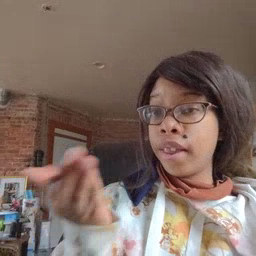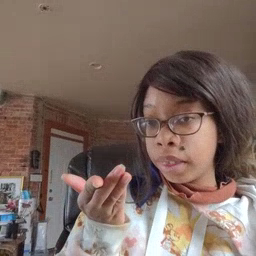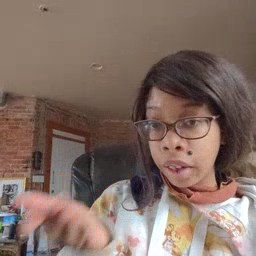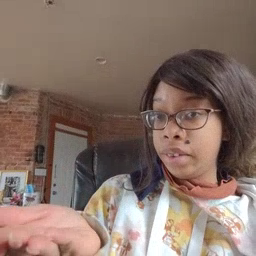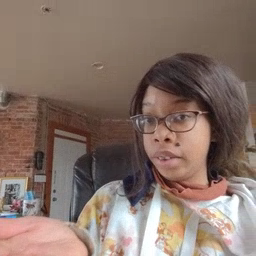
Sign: there